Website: lowes
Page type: customer-info-address
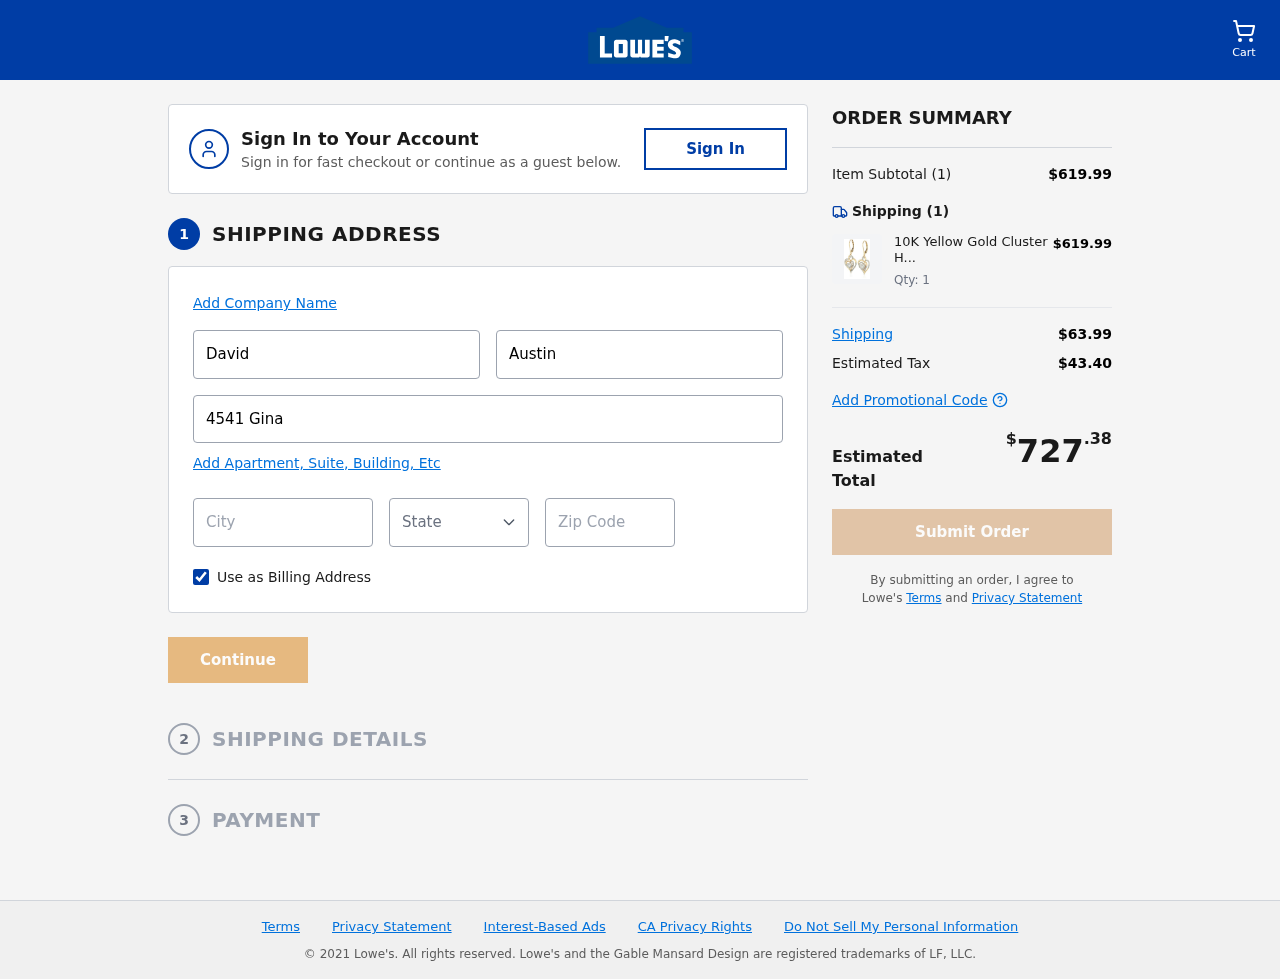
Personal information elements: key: PII_CITY
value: North Adammouth
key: PII_FIRSTNAME
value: David
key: PII_LASTNAME
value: Austin
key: PII_POSTCODE
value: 20697
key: PII_STATE_ABBR
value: RI
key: PII_STREET
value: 4541 Gina Parks Apt. 483
Product elements: key: PRODUCT1_NAME
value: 10K Yellow Gold Cluster Heart Diamond Drop Earrings (1/2 cttw, I-JColor, I2-I3 Clarity)
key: PRODUCT1_PRICE
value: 619.99
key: PRODUCT1_QUANTITY
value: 1
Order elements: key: ORDER_NUM_ITEMS
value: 1
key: ORDER_SUBTOTAL
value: $619.99
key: ORDER_NUM_ITEMS2
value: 1
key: ORDER_SHIPPING_COST
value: $63.99
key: ORDER_TAX
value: $43.40
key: ORDER_TOTAL
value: $727.38